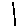
Label: line